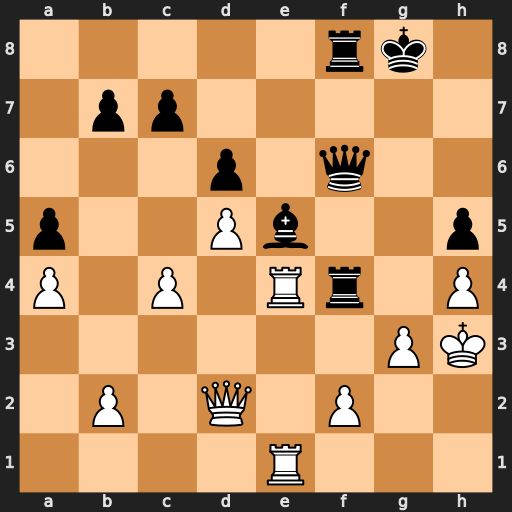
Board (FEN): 5rk1/1pp5/3p1q2/p2Pb2p/P1P1Rr1P/6PK/1P1Q1P2/4R3
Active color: w
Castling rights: -
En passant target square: -
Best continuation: gxf4 Qf5+ Kg2